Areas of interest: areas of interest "Commercial service"
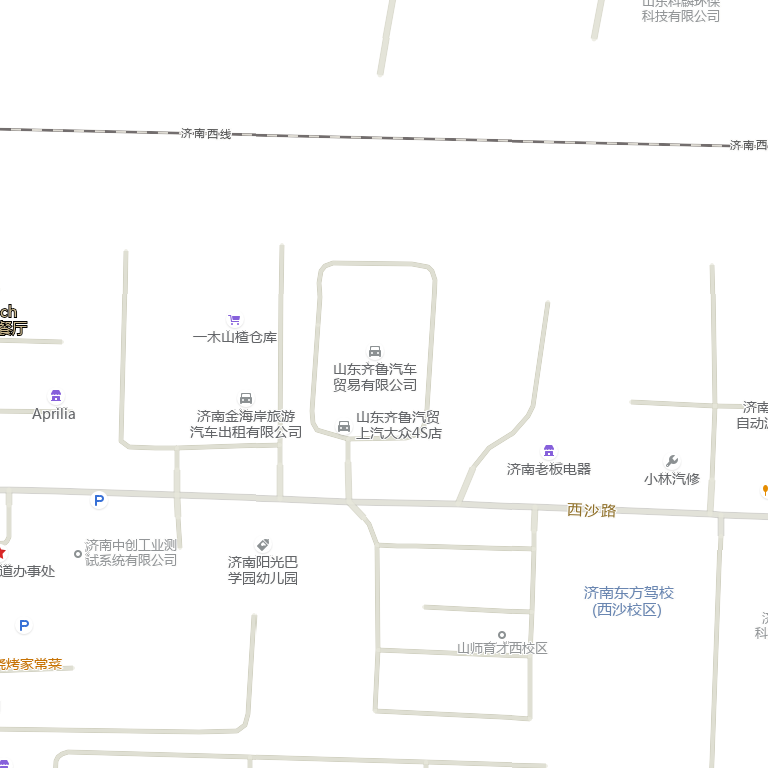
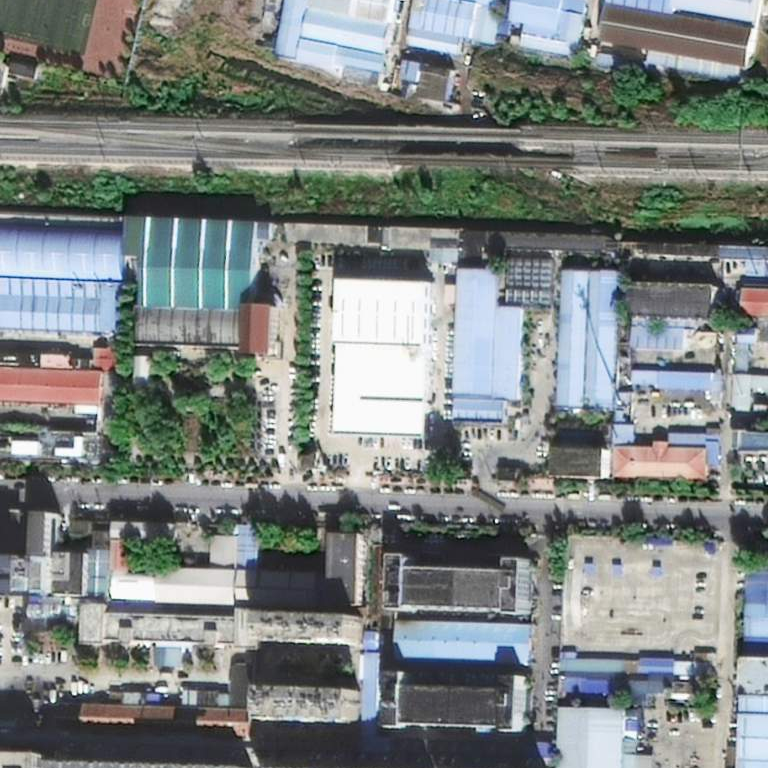